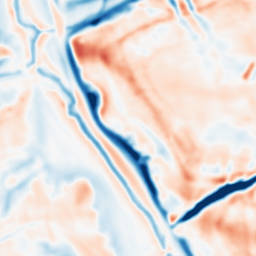
Category: multiscale
Decomposition family: dog_multiscale
Decomposition parameters: sigma_ratio: 1.6
n_scales: 3
base_sigma: 2
Upsampling method: sinc_hamming
Upsampling parameters: scale: 2
kernel_size: 4
Upsampling scale: 2